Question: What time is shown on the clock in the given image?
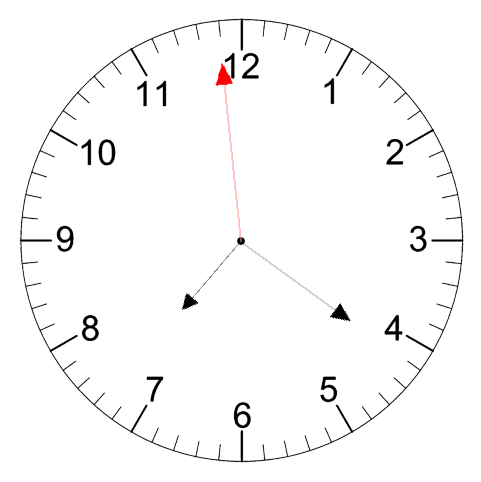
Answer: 07:20:59